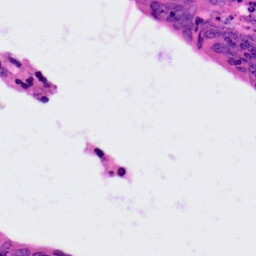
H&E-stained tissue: Colon